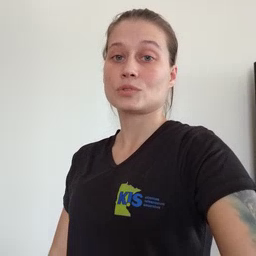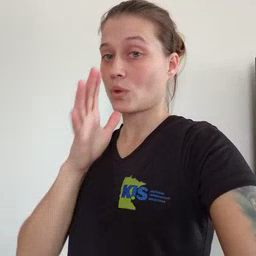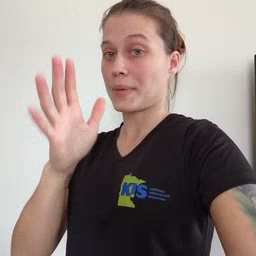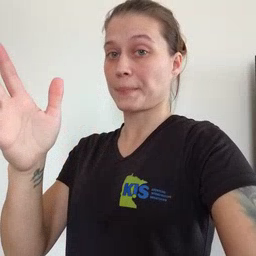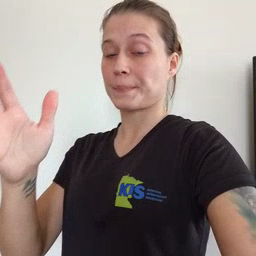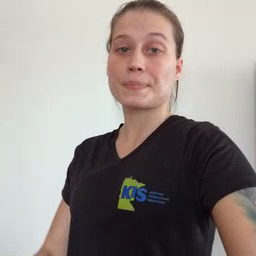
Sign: grandma